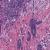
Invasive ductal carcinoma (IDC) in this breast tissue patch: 1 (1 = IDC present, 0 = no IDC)